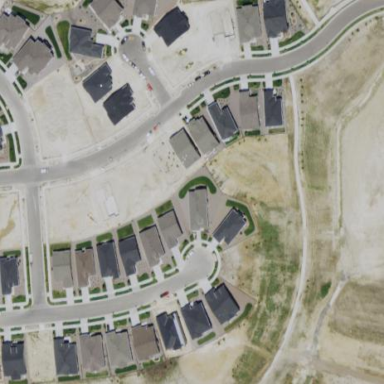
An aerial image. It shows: Residential area composed of single-family homes.